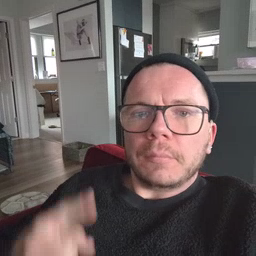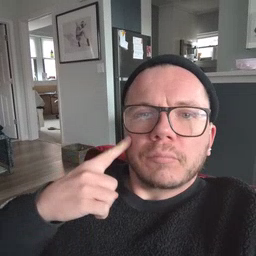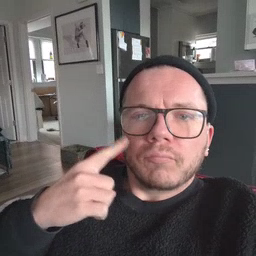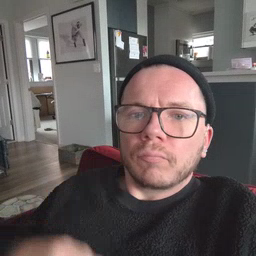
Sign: cheek